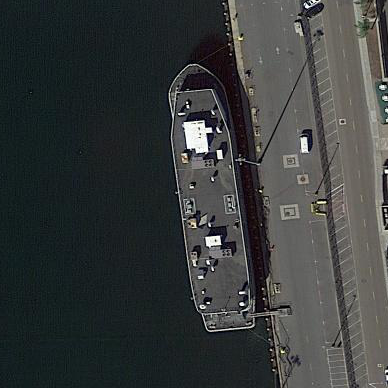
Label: civil